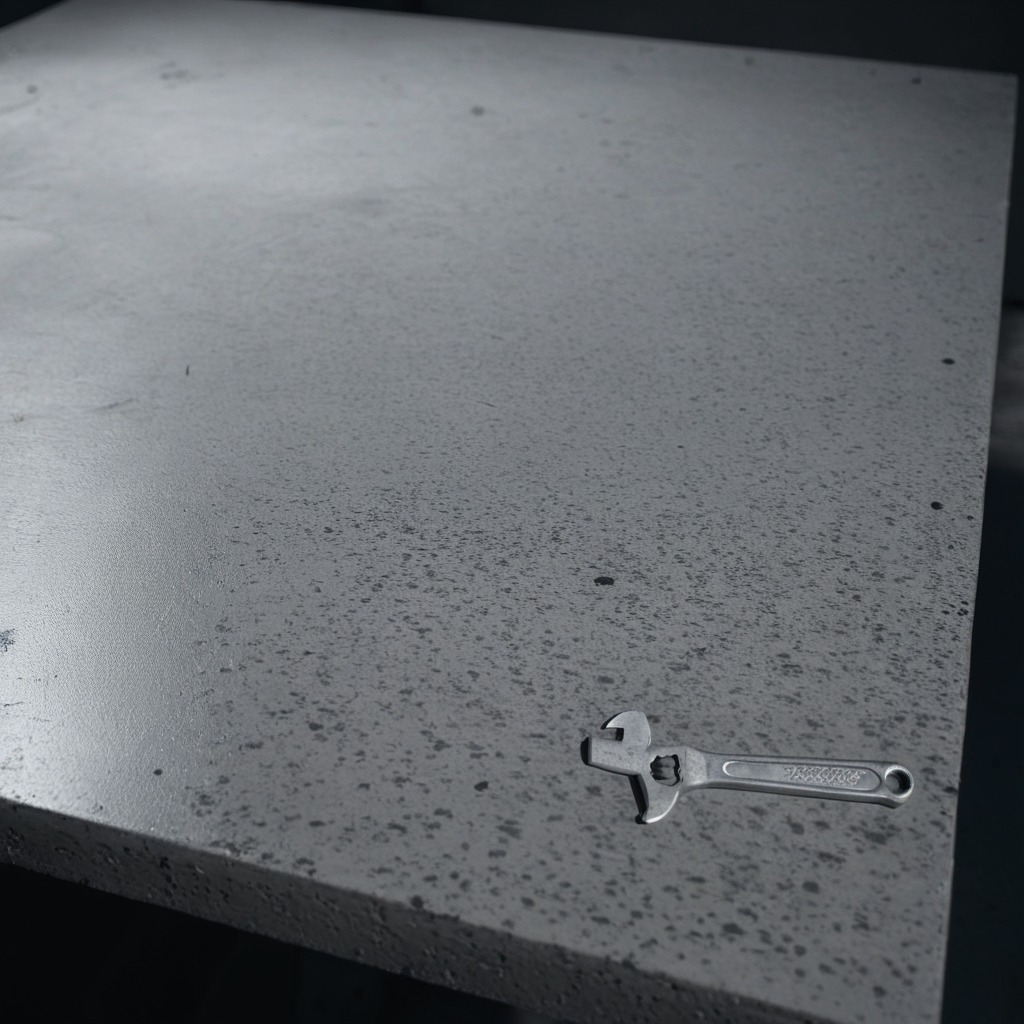
An wrench is lying on the clean granite table inside a workshop at night.